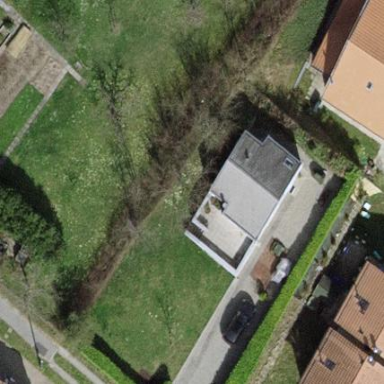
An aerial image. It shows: Garden surrounded by fence.